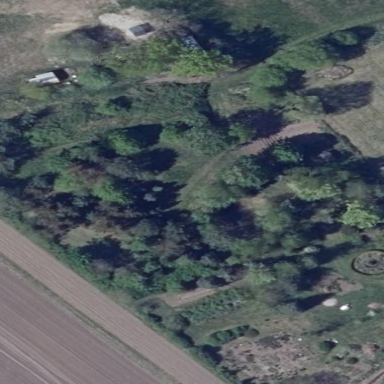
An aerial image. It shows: Garden area designated for leisure land.